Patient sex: M
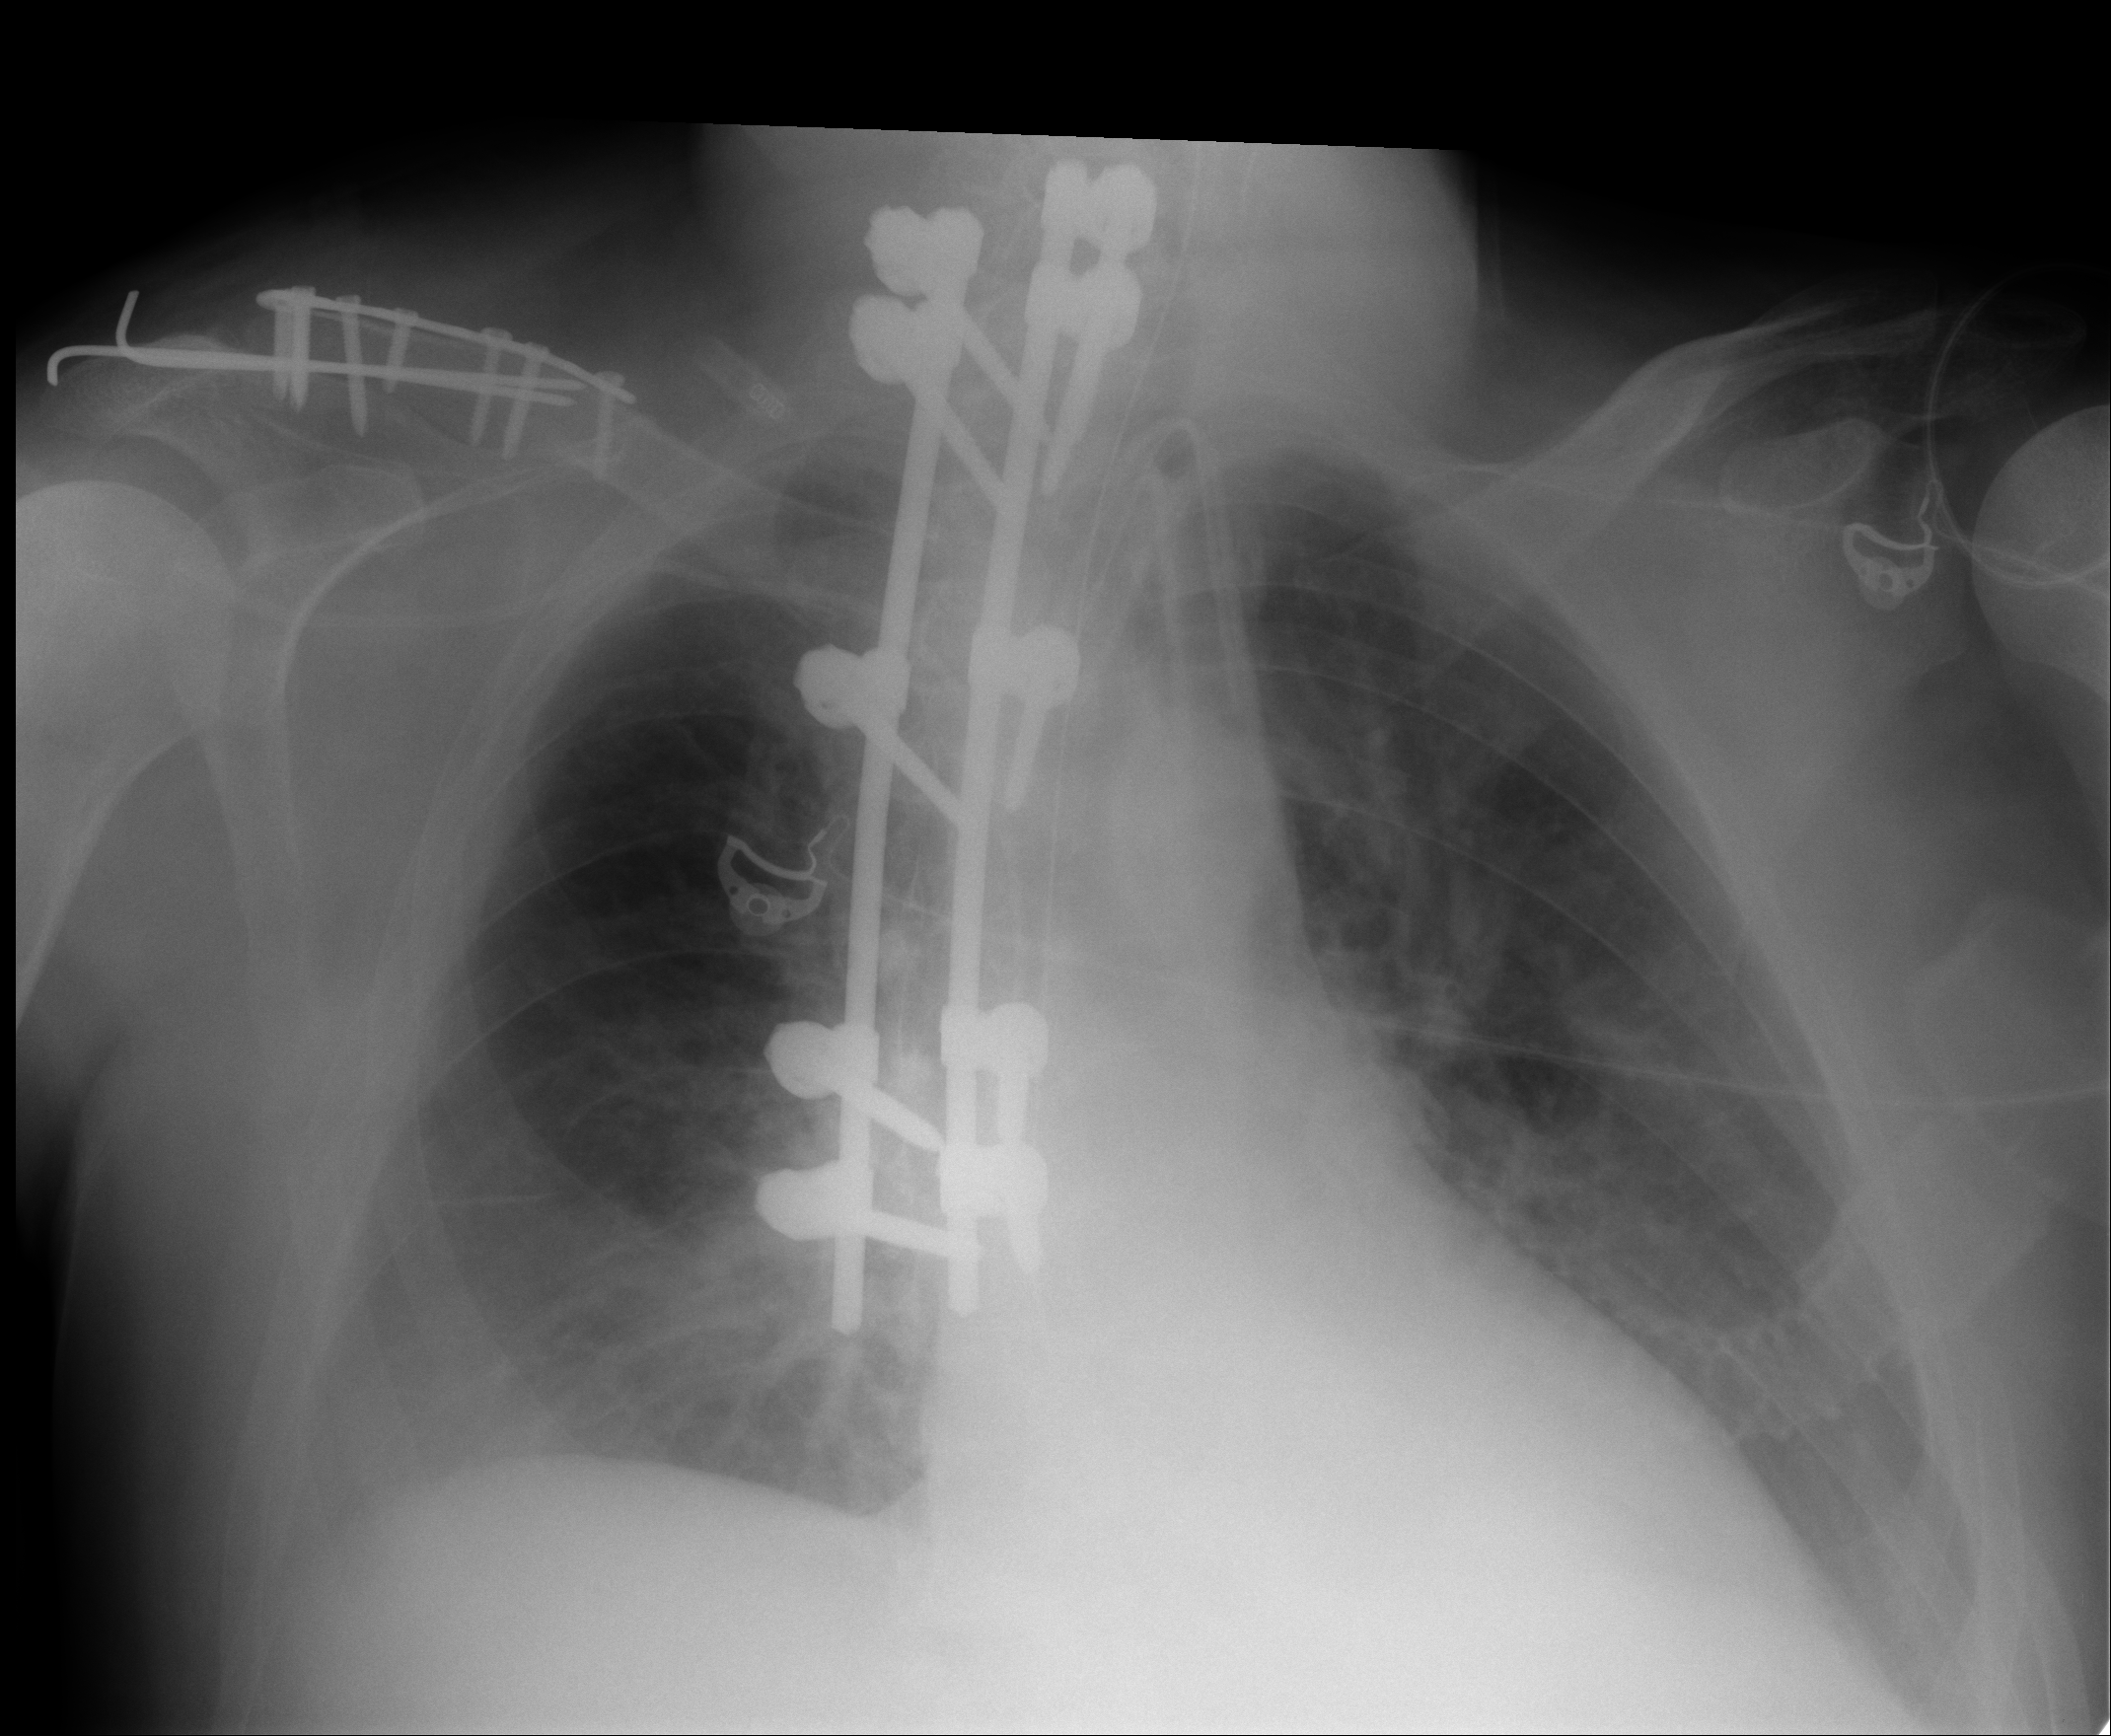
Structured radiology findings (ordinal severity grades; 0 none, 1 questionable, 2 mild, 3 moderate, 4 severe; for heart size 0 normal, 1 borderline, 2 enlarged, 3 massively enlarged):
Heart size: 2
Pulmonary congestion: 1
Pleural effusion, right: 1
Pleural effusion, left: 0
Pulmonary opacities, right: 0
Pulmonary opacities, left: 0
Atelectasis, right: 2
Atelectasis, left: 2